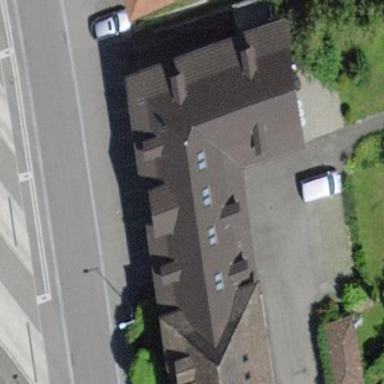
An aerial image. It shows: Commercial building.